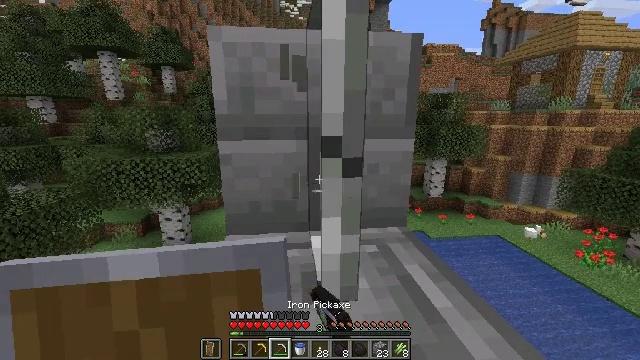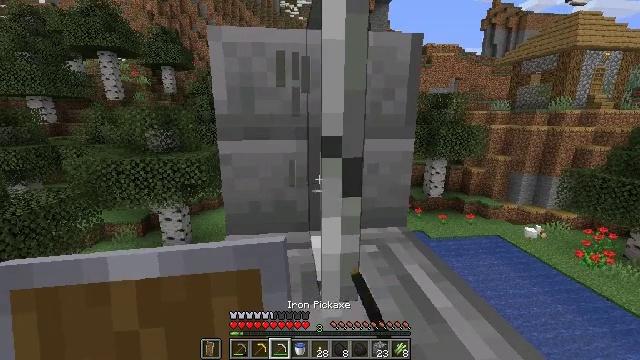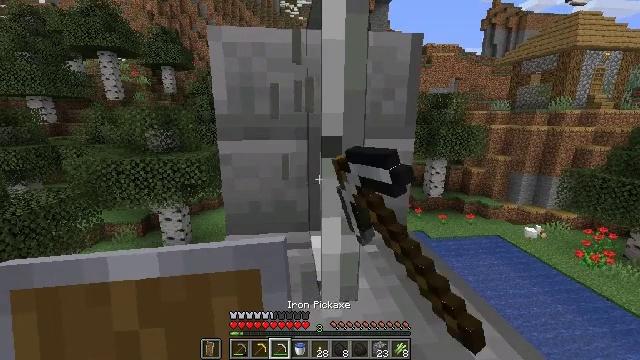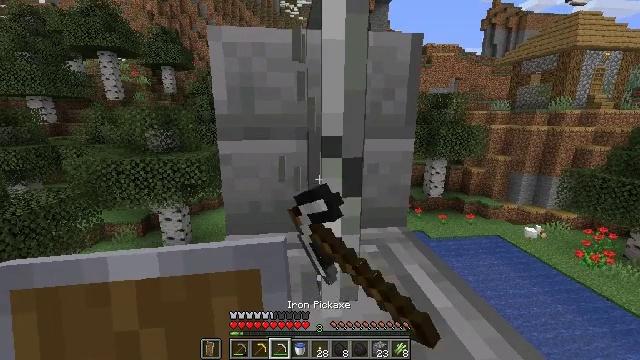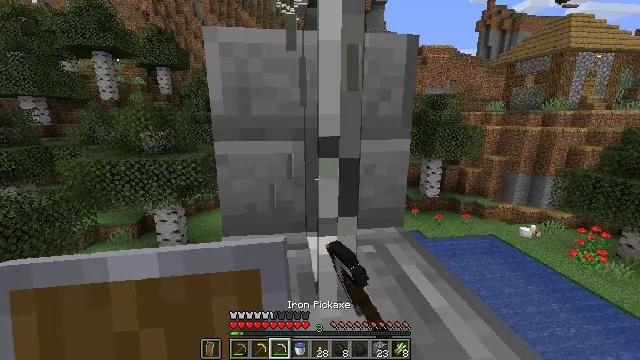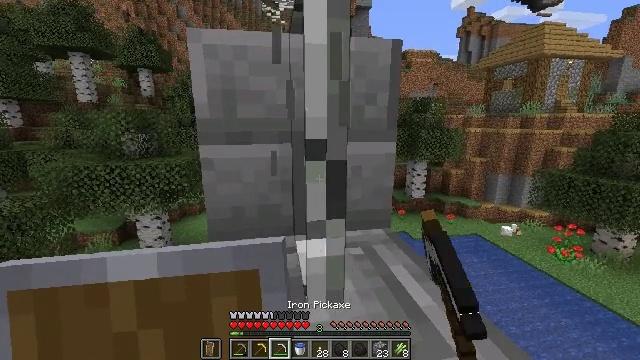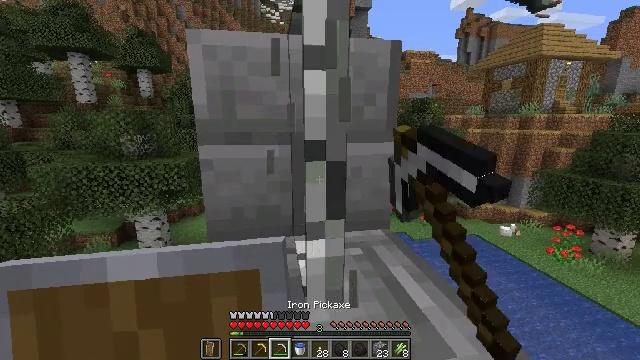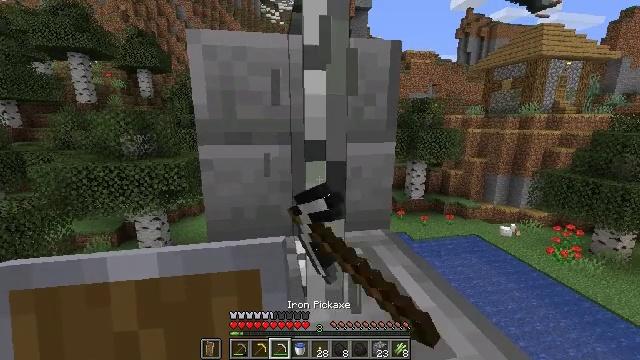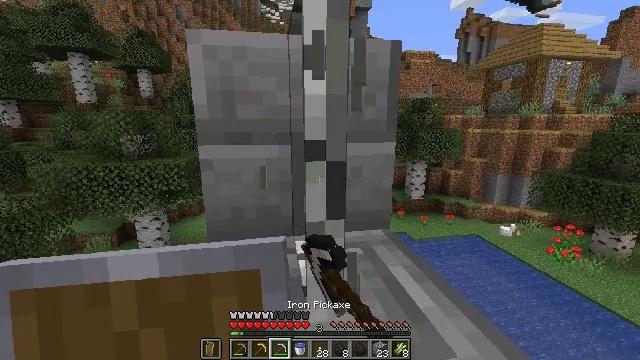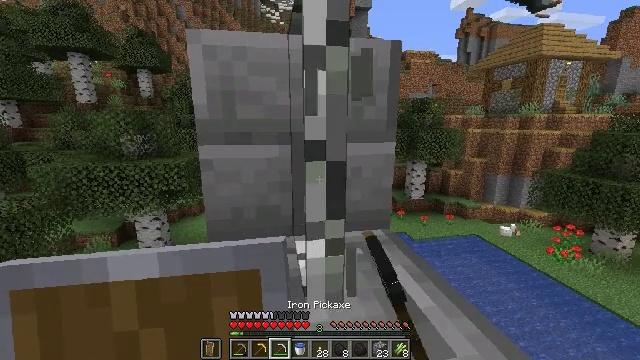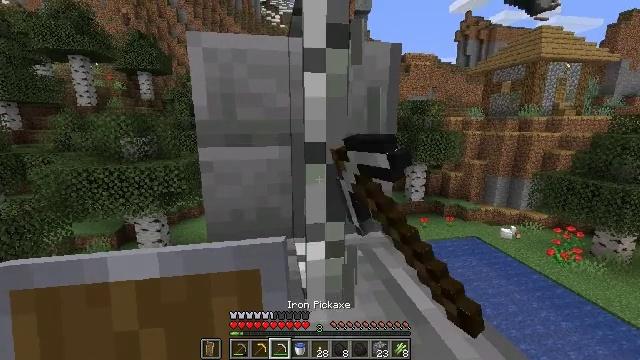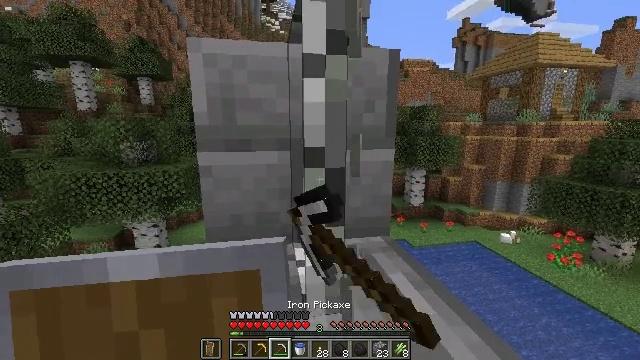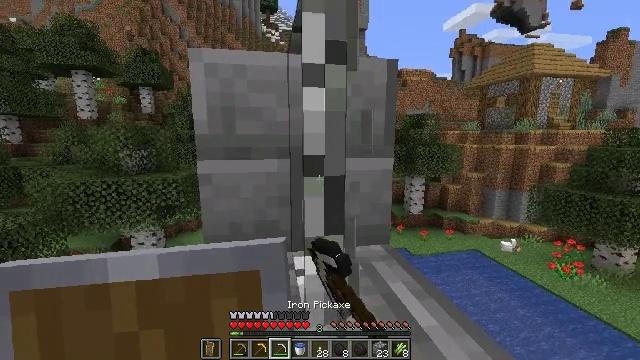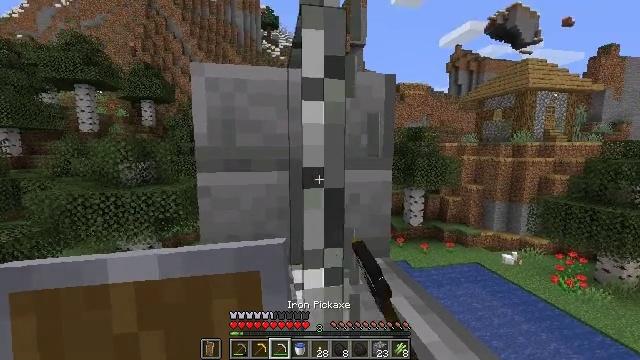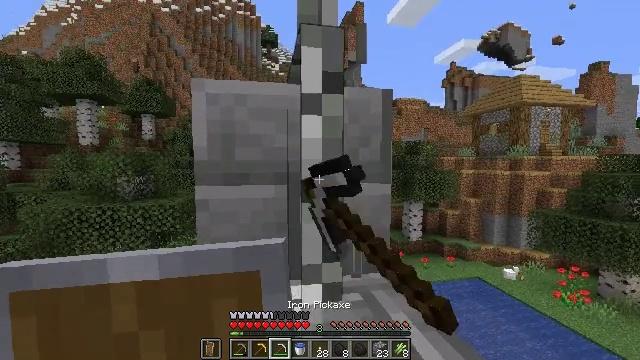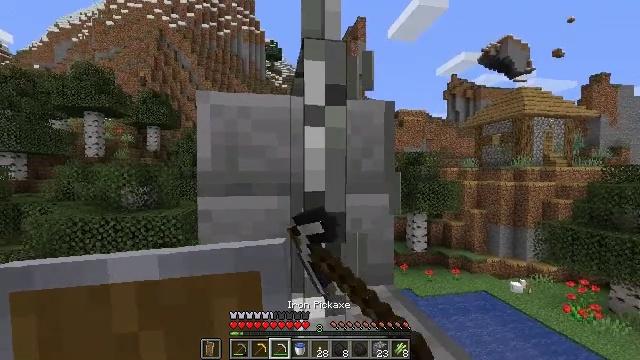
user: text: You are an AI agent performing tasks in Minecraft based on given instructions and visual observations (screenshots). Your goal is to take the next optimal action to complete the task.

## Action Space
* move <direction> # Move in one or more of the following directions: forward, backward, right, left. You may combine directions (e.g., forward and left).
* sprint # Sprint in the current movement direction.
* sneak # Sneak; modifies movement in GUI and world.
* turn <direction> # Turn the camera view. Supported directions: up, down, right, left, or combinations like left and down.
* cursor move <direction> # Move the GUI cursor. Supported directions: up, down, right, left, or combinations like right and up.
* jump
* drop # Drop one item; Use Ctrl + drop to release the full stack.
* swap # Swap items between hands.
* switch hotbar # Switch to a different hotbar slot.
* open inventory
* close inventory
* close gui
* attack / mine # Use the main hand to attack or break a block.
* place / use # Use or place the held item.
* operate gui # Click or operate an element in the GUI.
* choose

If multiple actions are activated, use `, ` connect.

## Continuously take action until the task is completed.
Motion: motion action
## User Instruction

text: Mine the iron bars from a structure.
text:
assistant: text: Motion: attack / mine
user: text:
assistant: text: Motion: attack / mine
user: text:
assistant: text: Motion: attack / mine
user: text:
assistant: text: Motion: attack / mine
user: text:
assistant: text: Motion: turn right, attack / mine
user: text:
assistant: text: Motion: attack / mine
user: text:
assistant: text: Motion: attack / mine
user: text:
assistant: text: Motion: attack / mine
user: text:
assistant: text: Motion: attack / mine
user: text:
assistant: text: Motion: attack / mine
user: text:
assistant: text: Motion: turn up, attack / mine
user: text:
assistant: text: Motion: turn up, attack / mine
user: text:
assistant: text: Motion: turn up, attack / mine
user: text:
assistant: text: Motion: turn up, attack / mine
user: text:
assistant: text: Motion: turn up, attack / mine
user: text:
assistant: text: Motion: attack / mine
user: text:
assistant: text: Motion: turn up, attack / mine
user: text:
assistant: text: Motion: turn up, attack / mine
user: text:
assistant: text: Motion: turn up, attack / mine
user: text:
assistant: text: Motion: attack / mine
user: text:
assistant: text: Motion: attack / mine
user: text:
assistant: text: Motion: turn up, attack / mine
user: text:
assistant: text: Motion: turn up, attack / mine
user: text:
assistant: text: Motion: turn up, attack / mine
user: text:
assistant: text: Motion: attack / mine
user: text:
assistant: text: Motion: attack / mine
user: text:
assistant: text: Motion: attack / mine
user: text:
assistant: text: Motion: attack / mine
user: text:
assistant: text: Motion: attack / mine
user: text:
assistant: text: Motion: move forward, turn up, attack / mine